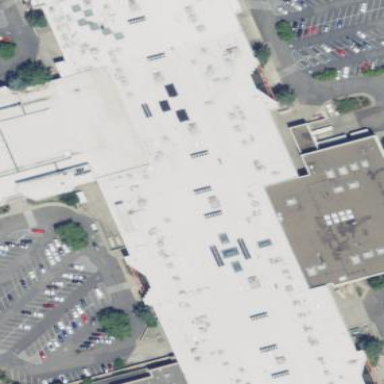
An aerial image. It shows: Mall building.